Question: A designer asked me to add pagination to a UINavigation bar in a project with its target building for ios4.3+.
I know you can add two buttons to the right side of a Navigation bar as explained here in this blog : <URL>
But to get the appearance requested to by the designer

Do I need to add images to my button or is this some kind of native control(Special UISegmentedControl?) I haven't seen before? Or Just 2 custom buttons with background images.
Thanks,
-Code
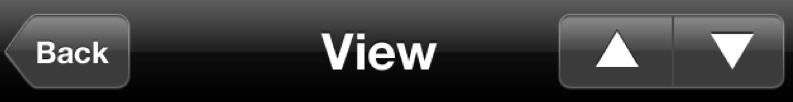
Answer: I implemented the same function with a segmented control and without defining custom buttons with images.Instead of adding images for arrows i used the the corresponding Unicode chars and instantiated the segmented control with them.
'''
UISegmentedControl *toggleSegmentedControl = [[UISegmentedControl alloc] initWithItems:[NSArray arrayWithObjects:@"^",@"V",nil]];
UIBarButtonItem *toggleSegmentedControlBarItem = [[UIBarButtonItem alloc] initWithCustomView:toggleSegmentedControl];
self.navigationItem.leftBarButtonItem = toggleSegmentedControlBarItem;
'''
Then your leftBarButtonItem is replaced by the segmented control.